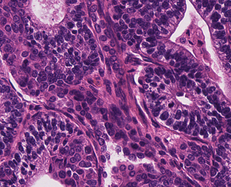
Tumor epithelial tissue: yes
Tumor-associated stroma tissue: yes
Normal tissue: no